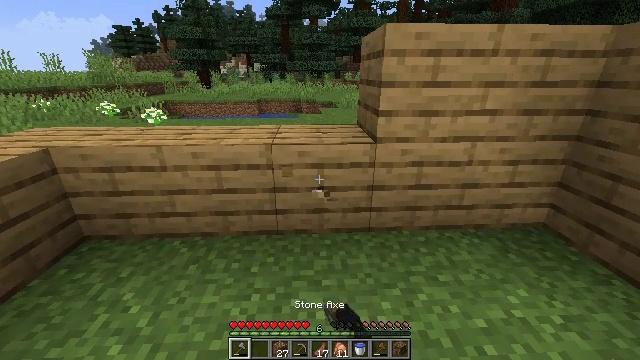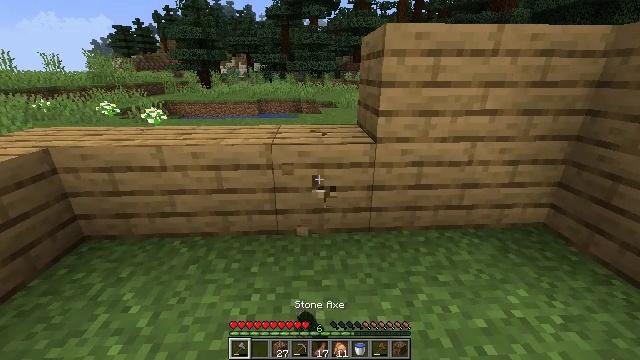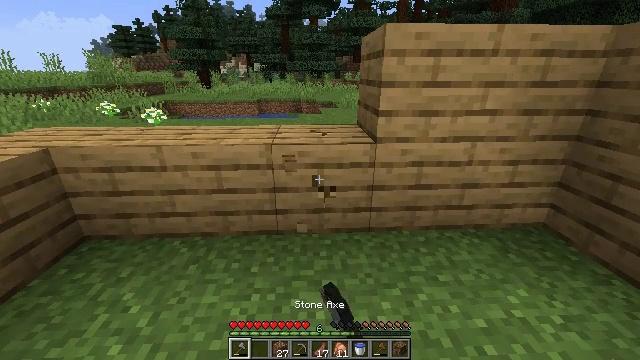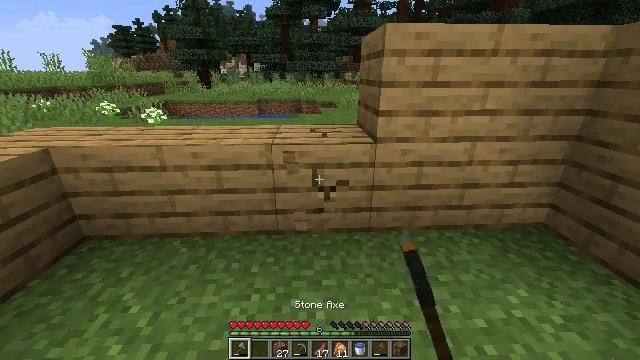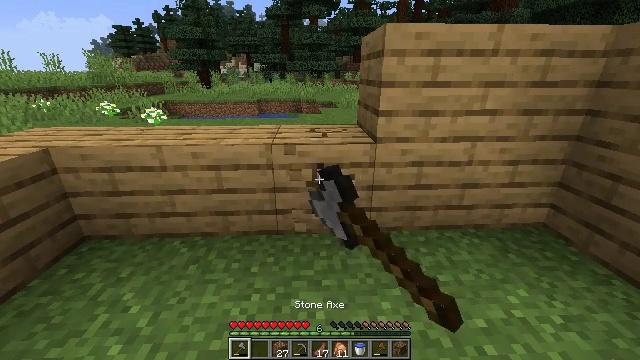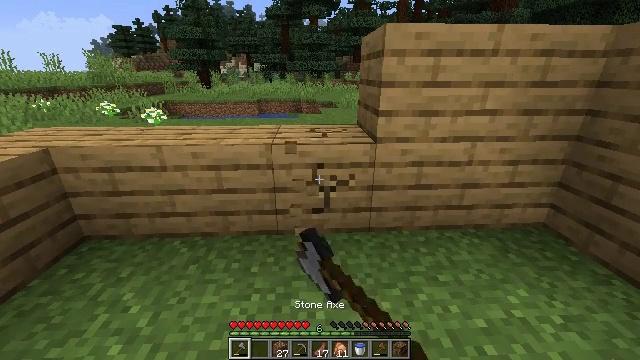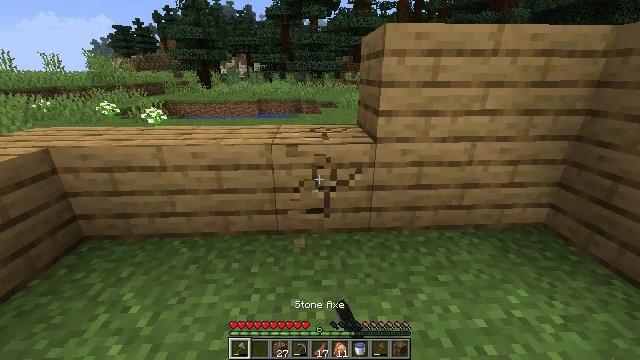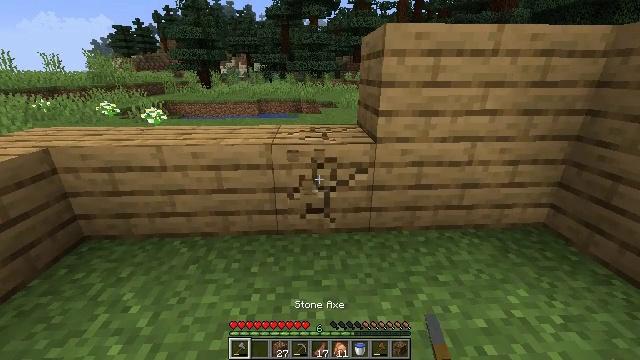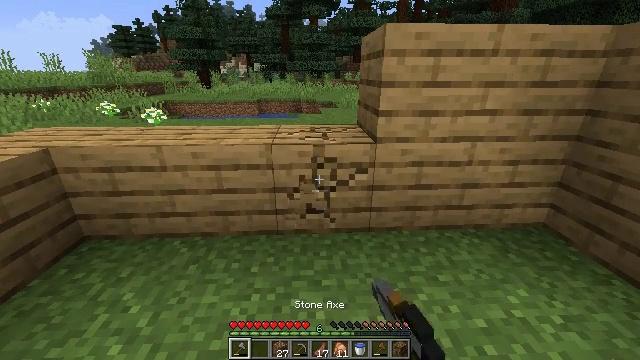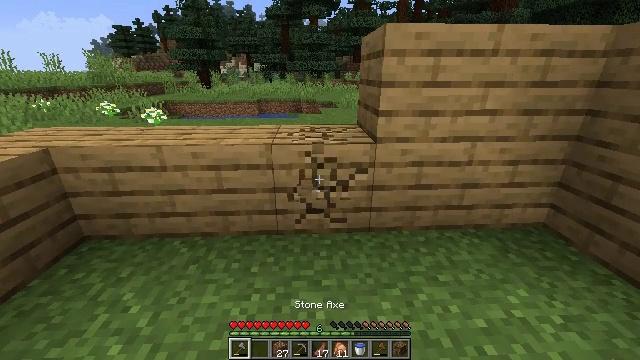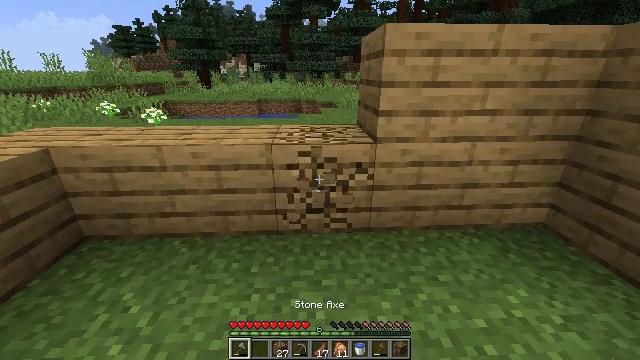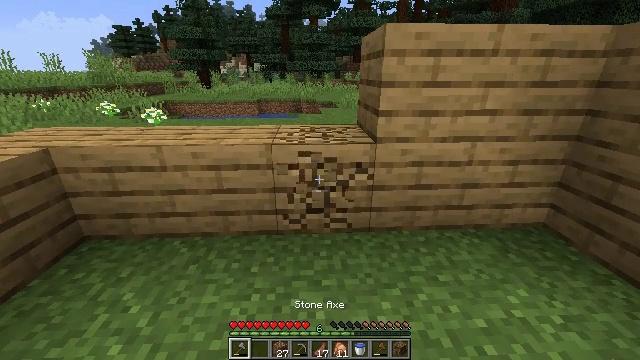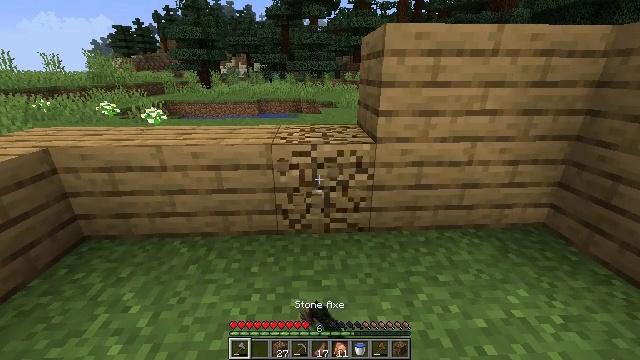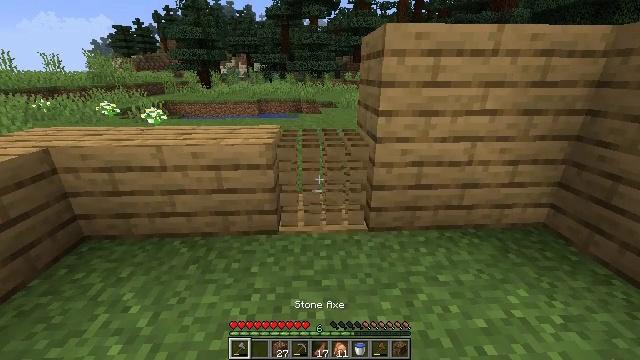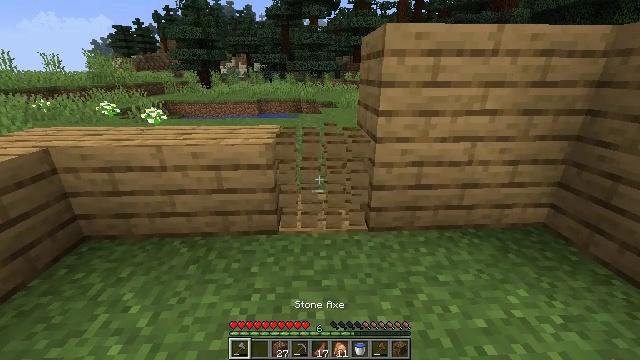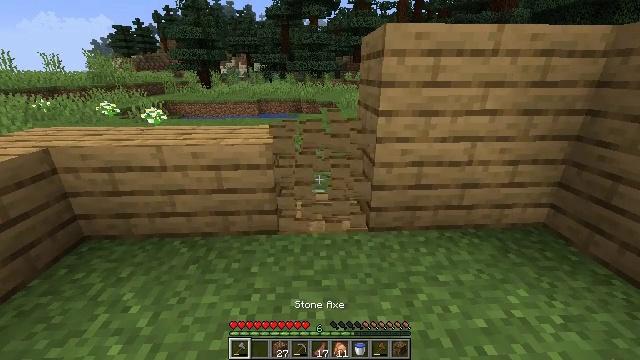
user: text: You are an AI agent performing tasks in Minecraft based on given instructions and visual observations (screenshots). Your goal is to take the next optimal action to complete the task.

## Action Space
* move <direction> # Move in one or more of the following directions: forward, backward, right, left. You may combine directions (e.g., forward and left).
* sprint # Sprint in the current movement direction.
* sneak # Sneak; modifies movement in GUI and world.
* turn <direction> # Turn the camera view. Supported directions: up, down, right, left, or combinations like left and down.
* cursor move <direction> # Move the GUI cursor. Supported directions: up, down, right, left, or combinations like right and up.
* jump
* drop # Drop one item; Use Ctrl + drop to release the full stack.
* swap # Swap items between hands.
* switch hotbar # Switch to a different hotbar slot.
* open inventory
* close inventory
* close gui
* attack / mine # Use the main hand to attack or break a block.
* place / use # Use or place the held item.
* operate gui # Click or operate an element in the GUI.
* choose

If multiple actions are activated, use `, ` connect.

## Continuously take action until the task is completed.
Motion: motion action
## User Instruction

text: Break the existing planks.
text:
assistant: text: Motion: attack / mine
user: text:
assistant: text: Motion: attack / mine
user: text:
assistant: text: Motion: attack / mine
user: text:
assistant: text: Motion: attack / mine
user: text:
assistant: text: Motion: attack / mine
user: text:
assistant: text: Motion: attack / mine
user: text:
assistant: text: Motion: attack / mine
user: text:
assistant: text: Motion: attack / mine
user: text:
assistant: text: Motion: attack / mine
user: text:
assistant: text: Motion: attack / mine
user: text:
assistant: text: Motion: attack / mine
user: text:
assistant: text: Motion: attack / mine
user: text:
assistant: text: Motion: attack / mine
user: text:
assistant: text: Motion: attack / mine
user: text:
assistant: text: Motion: attack / mine
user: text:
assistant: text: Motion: attack / mine
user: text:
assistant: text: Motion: attack / mine
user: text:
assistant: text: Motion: attack / mine